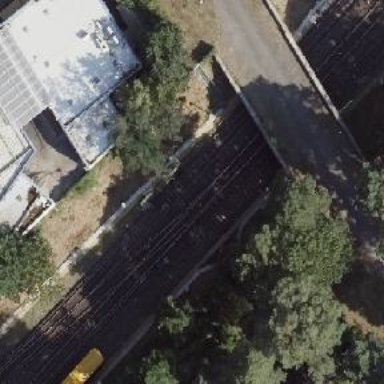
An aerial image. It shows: Rail line with overhead electrification.